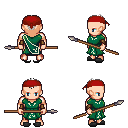
a pixel art fantasy rpg character, male body template, human, light skin, sash dress, red pants, white short mohawk hairstyle, red bandana, cloth bracers, gray slippers, spear, four views (front, back, left, right), 2x2 character sprite sheet, small pixel art, hard edges, no anti-aliasing